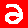
Digit: 2